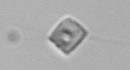
Label: Bacillariophyceae_morphotype1